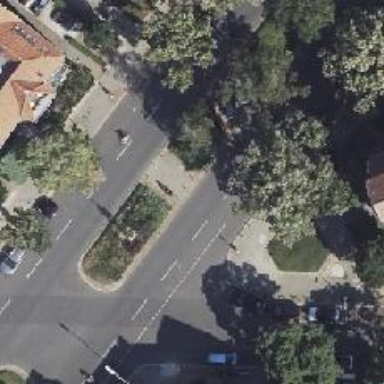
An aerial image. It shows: Traffic island located on footway.